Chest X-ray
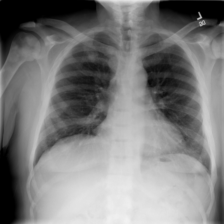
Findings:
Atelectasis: negative
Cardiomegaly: negative
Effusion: negative
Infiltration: negative
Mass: negative
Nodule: negative
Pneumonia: negative
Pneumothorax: negative
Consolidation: negative
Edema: negative
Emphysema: negative
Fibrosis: negative
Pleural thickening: negative
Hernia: negative